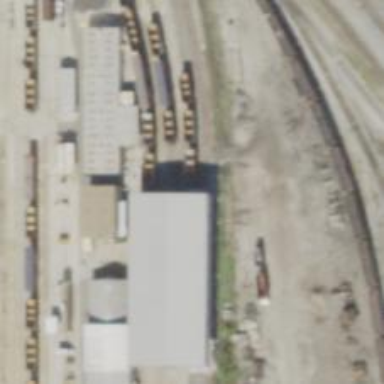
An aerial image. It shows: Railway yard with building passage tunnel.